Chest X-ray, PA view. Patient: 59 years old, sex F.
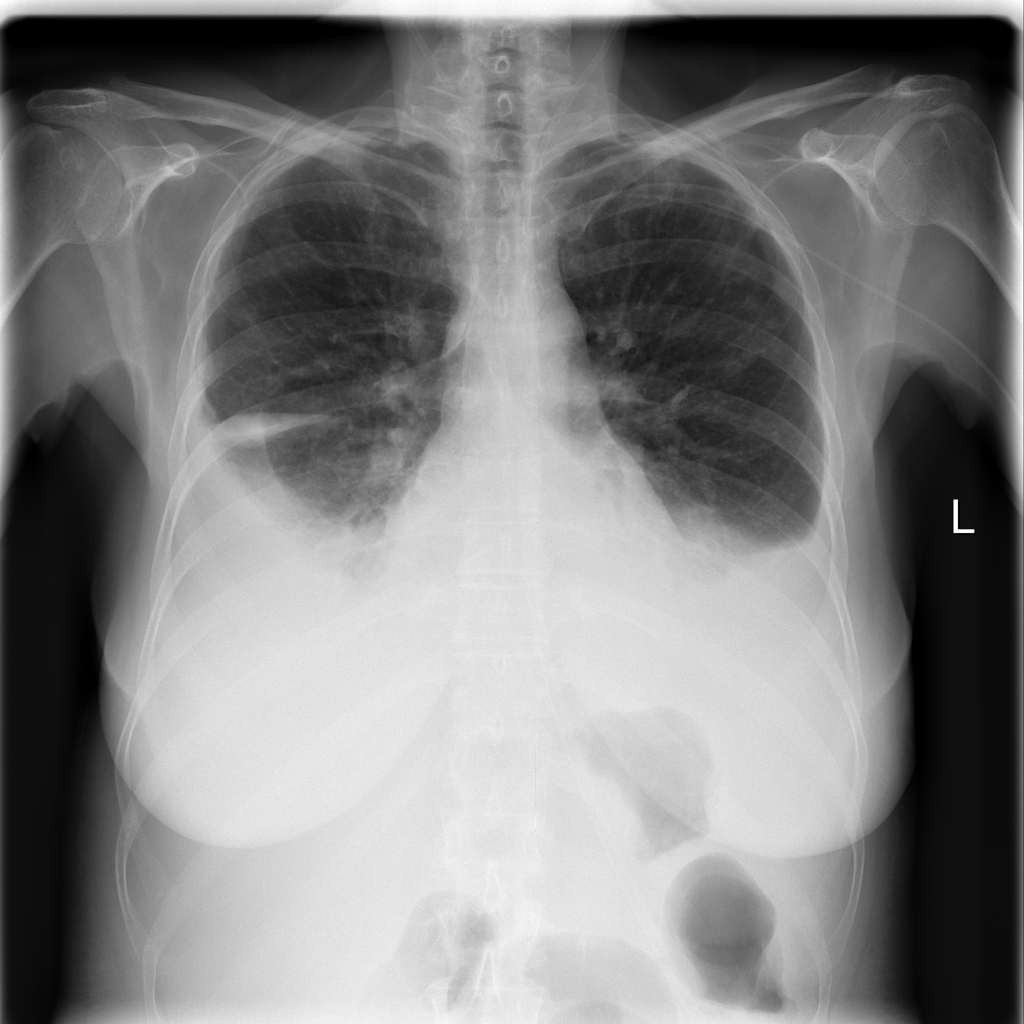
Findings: Effusion, Infiltration